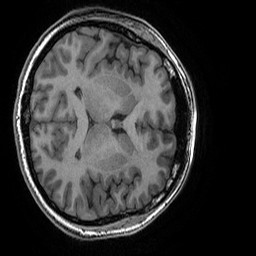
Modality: T1w
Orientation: axial
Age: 31
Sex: female
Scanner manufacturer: ge
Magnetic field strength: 3 T
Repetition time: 0.008184 s
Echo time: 0.003192 s